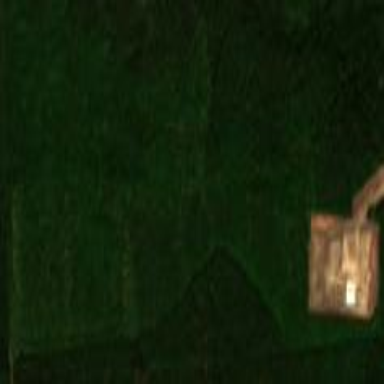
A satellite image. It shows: Forest area with scrub vegetation.